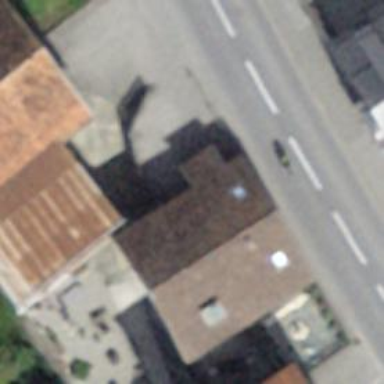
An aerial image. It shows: Simple house.